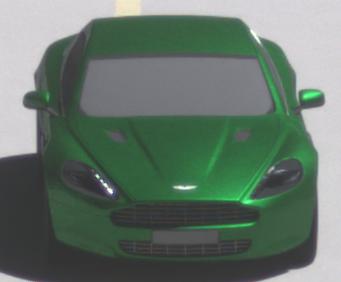
Make: Aston Martin
Model: Rapide
Detailed model: Rapide
Model produced from: 2010/03
Model produced until: 2013/07
Doors: 5
Color: green
Road condition: dry road
Daytime: midday
Contrast: high contrast